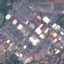
Label: Industrial